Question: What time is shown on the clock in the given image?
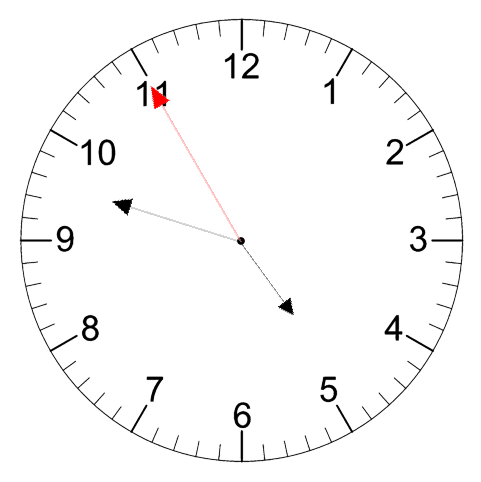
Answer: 04:47:55